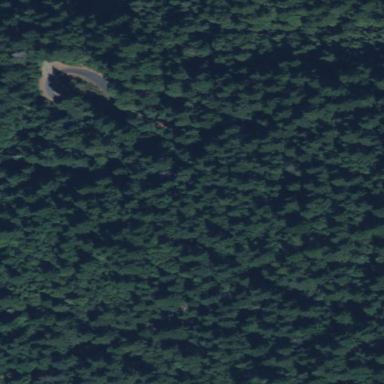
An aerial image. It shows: Forest area.